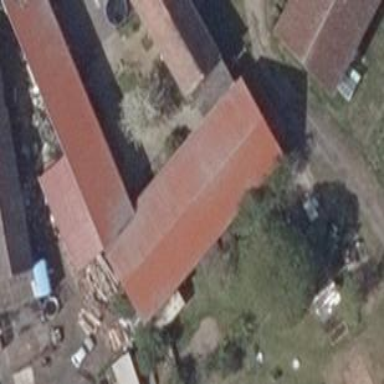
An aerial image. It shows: Gabled farm auxiliary building with red roof oriented along its length.